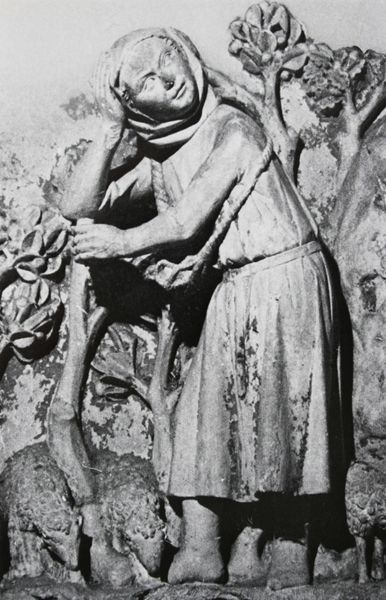
Titel: Fragment des Lettners
Standort: Chartres
Institution: Kathedrale
Schlagwörter: baum, blätter, himmel, kopf, schatten, weiß, baumstämme, bäume, landschaft, mädchen, äste, frau, grau, hell, holz, kleid, licht, schwarz, stützen, blick, blüten, gürtel, obst, tuch, rock, arm, arme, falten, gesicht, mensch, stehen, stein, hände, ast, natur, stamm, zweige, kirche, gewand, haare, blatt, pflanze, pflanzen, gebeugt, locken, stock, frucht, früchte, garten, skulptur, beine, fell, kopfbedeckung, lächeln, relief, taille, füße, stab, bäuerin, ernte, kopftuch, detail, plastik, ellenbogen, aufstützen, gestalt, foto, fotografie, photographie, barfuss, außen, lamm, schaf, schwarzweiß, beutel, tasche, altar, kathedrale, photo, ganzfigur, mittelalter, reben, drehung, lämmer, schafe, hirte, teil, beschädigt, jahreszeiten, ferrara, der verlorene sohn, monatsbild, 1400, teil eines altars, vlätter